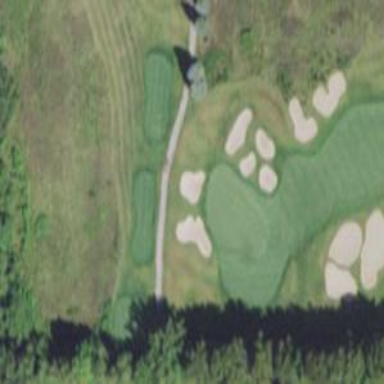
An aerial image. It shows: Golf hole.